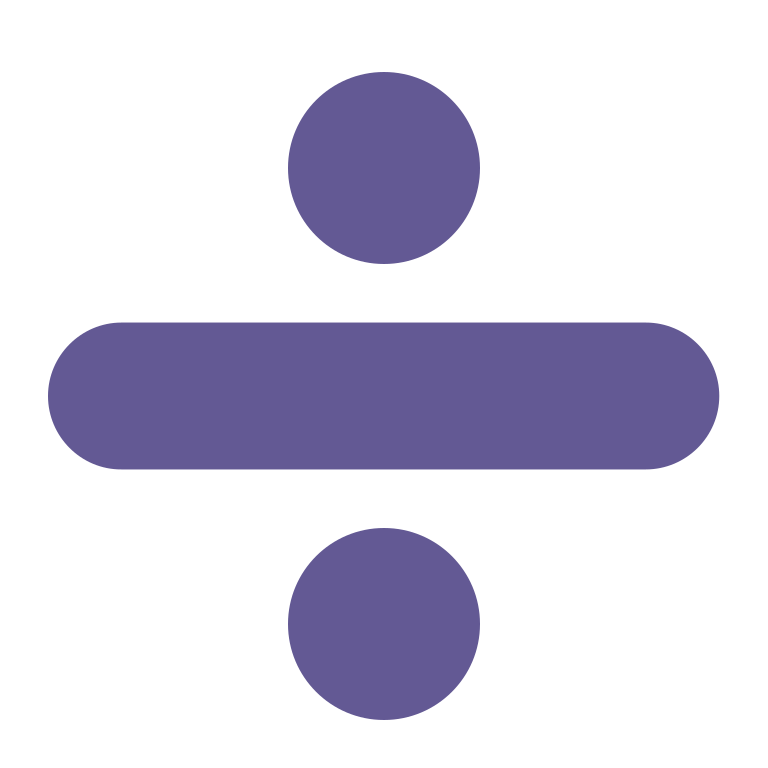
divide flat